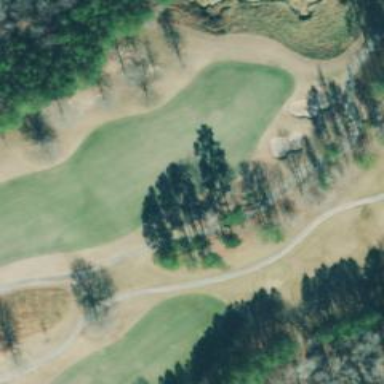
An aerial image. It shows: View of golf hole.